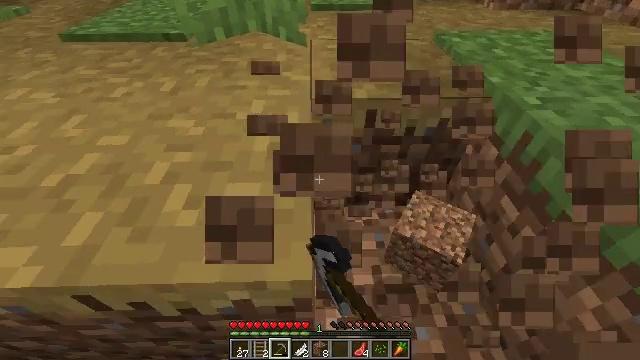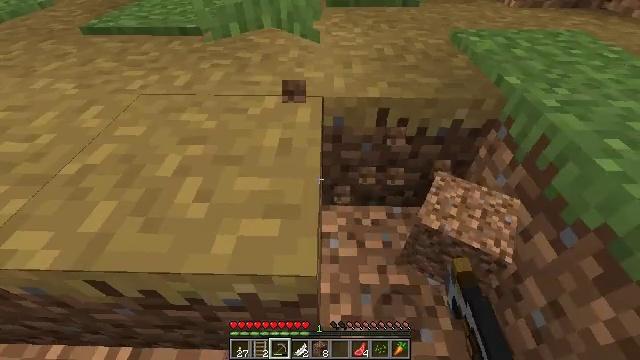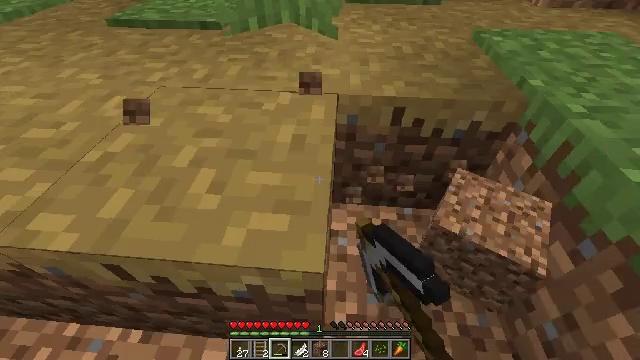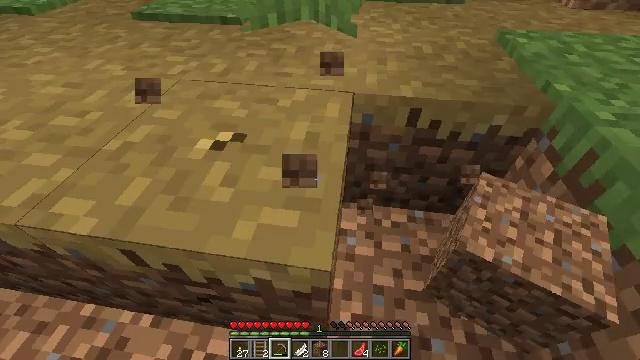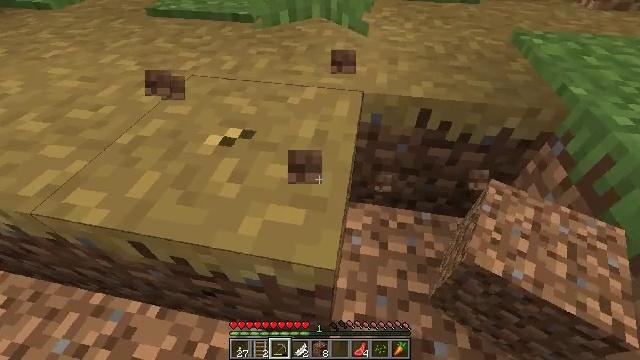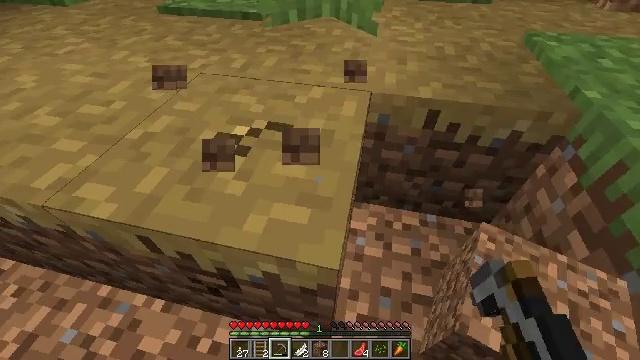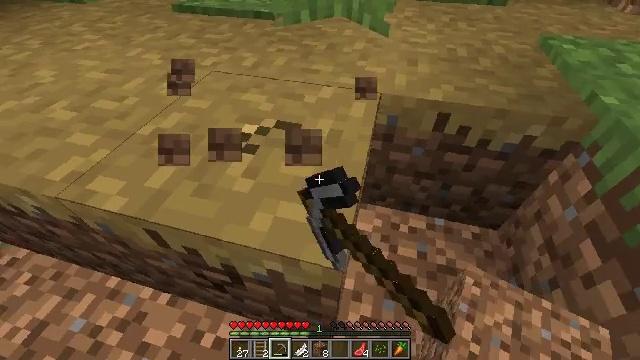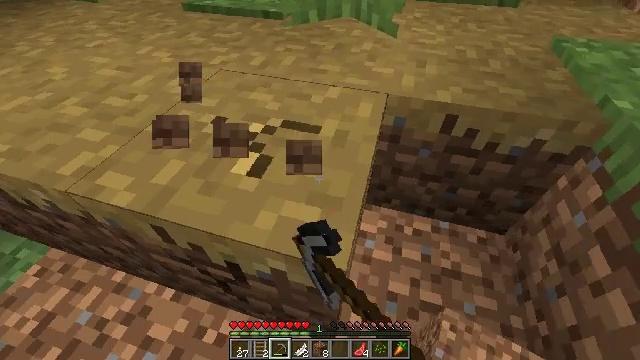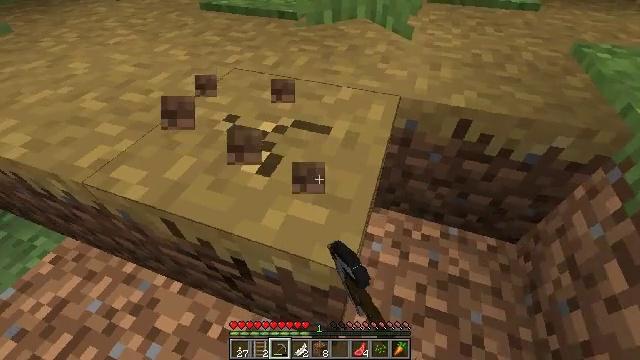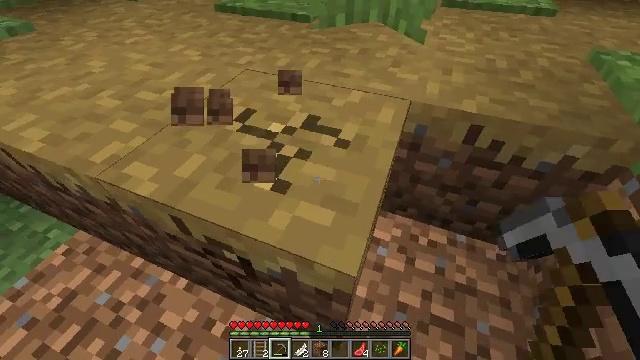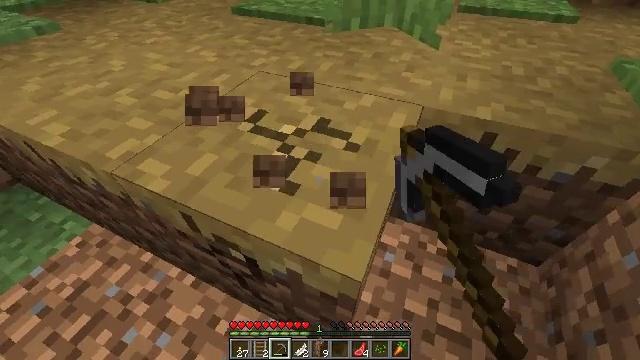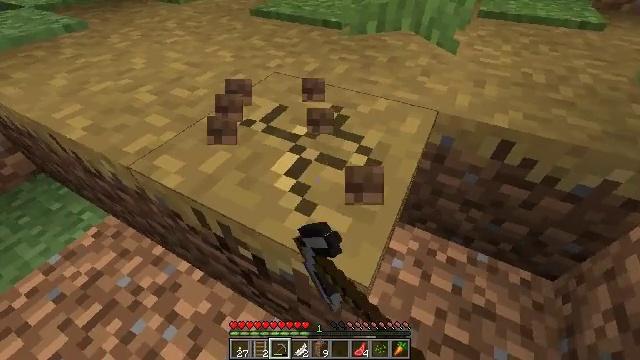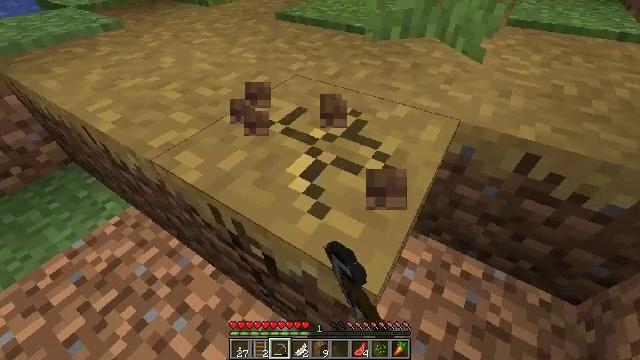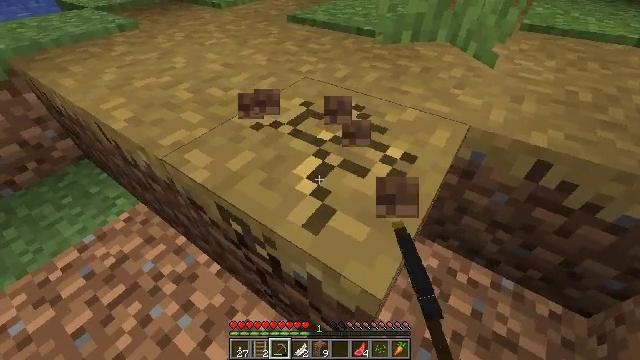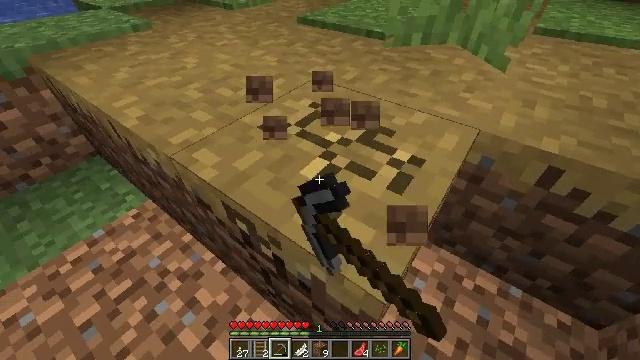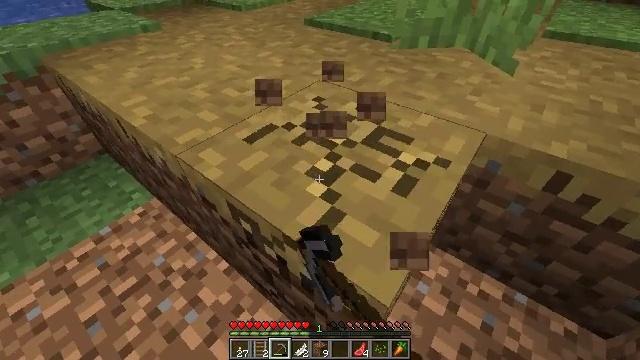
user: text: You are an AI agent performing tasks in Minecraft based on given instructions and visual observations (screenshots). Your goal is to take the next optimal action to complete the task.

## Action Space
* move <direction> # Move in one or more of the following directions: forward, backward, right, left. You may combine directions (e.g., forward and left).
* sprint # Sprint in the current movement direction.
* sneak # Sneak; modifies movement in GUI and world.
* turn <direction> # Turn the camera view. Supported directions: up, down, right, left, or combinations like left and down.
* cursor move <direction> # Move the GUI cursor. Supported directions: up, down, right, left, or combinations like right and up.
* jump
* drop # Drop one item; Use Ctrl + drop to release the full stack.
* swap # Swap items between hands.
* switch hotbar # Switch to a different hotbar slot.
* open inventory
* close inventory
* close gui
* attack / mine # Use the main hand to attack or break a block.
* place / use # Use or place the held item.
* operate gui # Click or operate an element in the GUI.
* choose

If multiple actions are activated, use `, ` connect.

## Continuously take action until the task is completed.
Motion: motion action
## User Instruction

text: Dig the grass path to transform it.
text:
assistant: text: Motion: turn left, attack / mine
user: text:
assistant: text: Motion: turn left, attack / mine
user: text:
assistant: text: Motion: turn left, attack / mine
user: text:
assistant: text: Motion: turn left, attack / mine
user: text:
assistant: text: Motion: turn left, attack / mine
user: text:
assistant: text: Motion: turn left, attack / mine
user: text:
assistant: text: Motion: turn left, attack / mine
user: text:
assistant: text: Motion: turn left, attack / mine
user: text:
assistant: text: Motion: turn left, attack / mine
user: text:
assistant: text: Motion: turn left, attack / mine
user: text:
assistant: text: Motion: turn left, attack / mine
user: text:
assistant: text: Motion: turn left, attack / mine
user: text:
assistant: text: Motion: turn left, attack / mine
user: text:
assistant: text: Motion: turn left, attack / mine
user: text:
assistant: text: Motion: turn left, attack / mine
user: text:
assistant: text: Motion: turn left, attack / mine
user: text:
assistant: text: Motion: turn left, attack / mine
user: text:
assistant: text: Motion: turn left, attack / mine
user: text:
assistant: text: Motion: turn left, attack / mine
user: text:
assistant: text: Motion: turn left, attack / mine
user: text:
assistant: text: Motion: turn left, attack / mine
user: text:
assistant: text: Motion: turn left and up, attack / mine
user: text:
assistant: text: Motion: turn left, attack / mine
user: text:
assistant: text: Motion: turn left, attack / mine
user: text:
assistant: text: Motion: turn left, attack / mine
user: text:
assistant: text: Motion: attack / mine
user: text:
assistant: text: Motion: attack / mine
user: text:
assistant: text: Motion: attack / mine
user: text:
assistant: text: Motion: attack / mine
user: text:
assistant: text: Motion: attack / mine